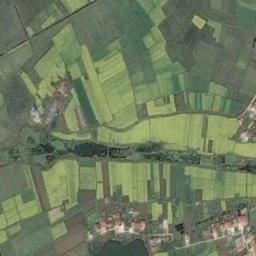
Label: rectangular_farmland